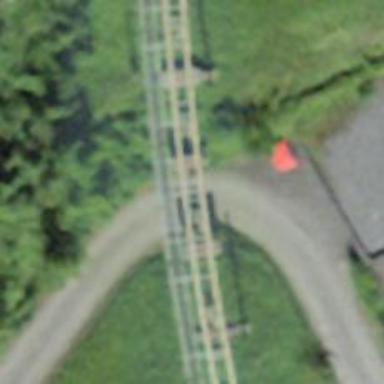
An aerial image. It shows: Funicular railway bridge.